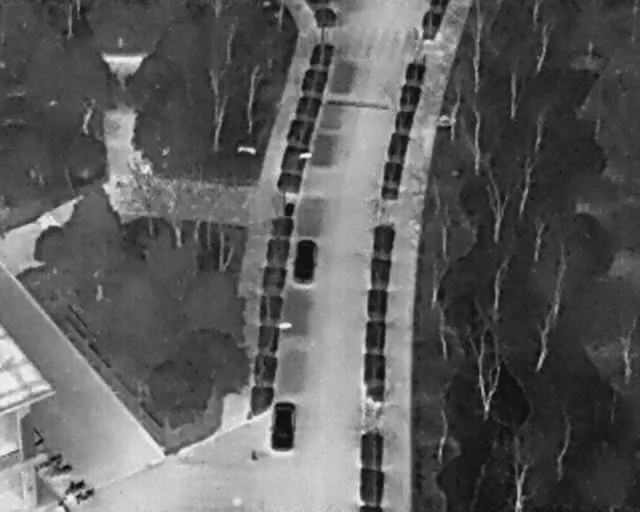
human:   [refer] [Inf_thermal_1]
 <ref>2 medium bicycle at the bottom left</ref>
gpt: <box>[[10, 92, 12, 97, 151], [12, 94, 14, 99, 151]]</box>